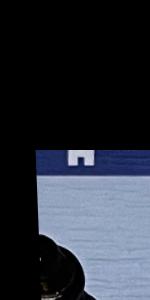
Label: Empty